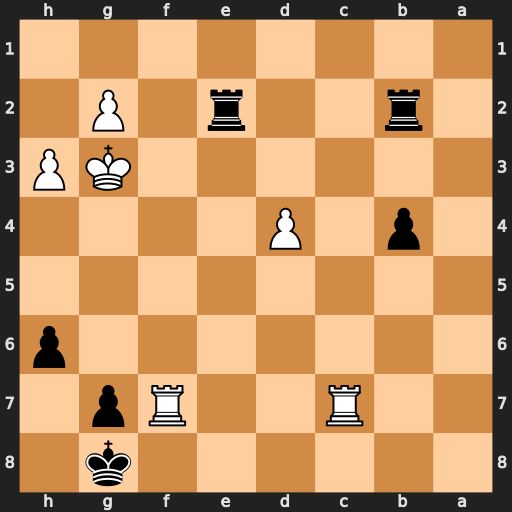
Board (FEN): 6k1/2R2Rp1/7p/8/1p1P4/6KP/1r2r1P1/8
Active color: b
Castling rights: -
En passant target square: -
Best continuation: Rxg2+